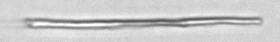
Label: fiber